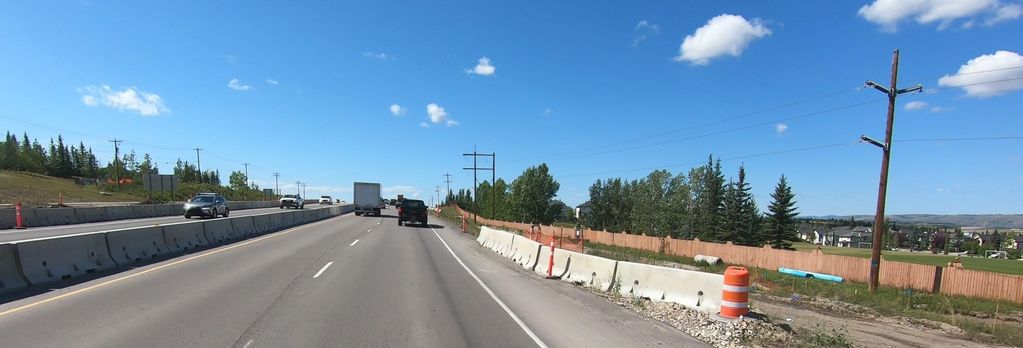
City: calgary